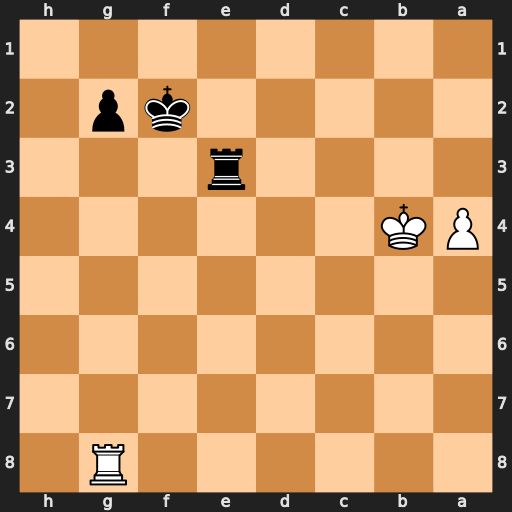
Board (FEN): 6R1/8/8/8/PK6/4r3/5kp1/8
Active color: b
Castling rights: -
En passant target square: -
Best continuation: Rg3 Rxg3 Kxg3